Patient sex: M
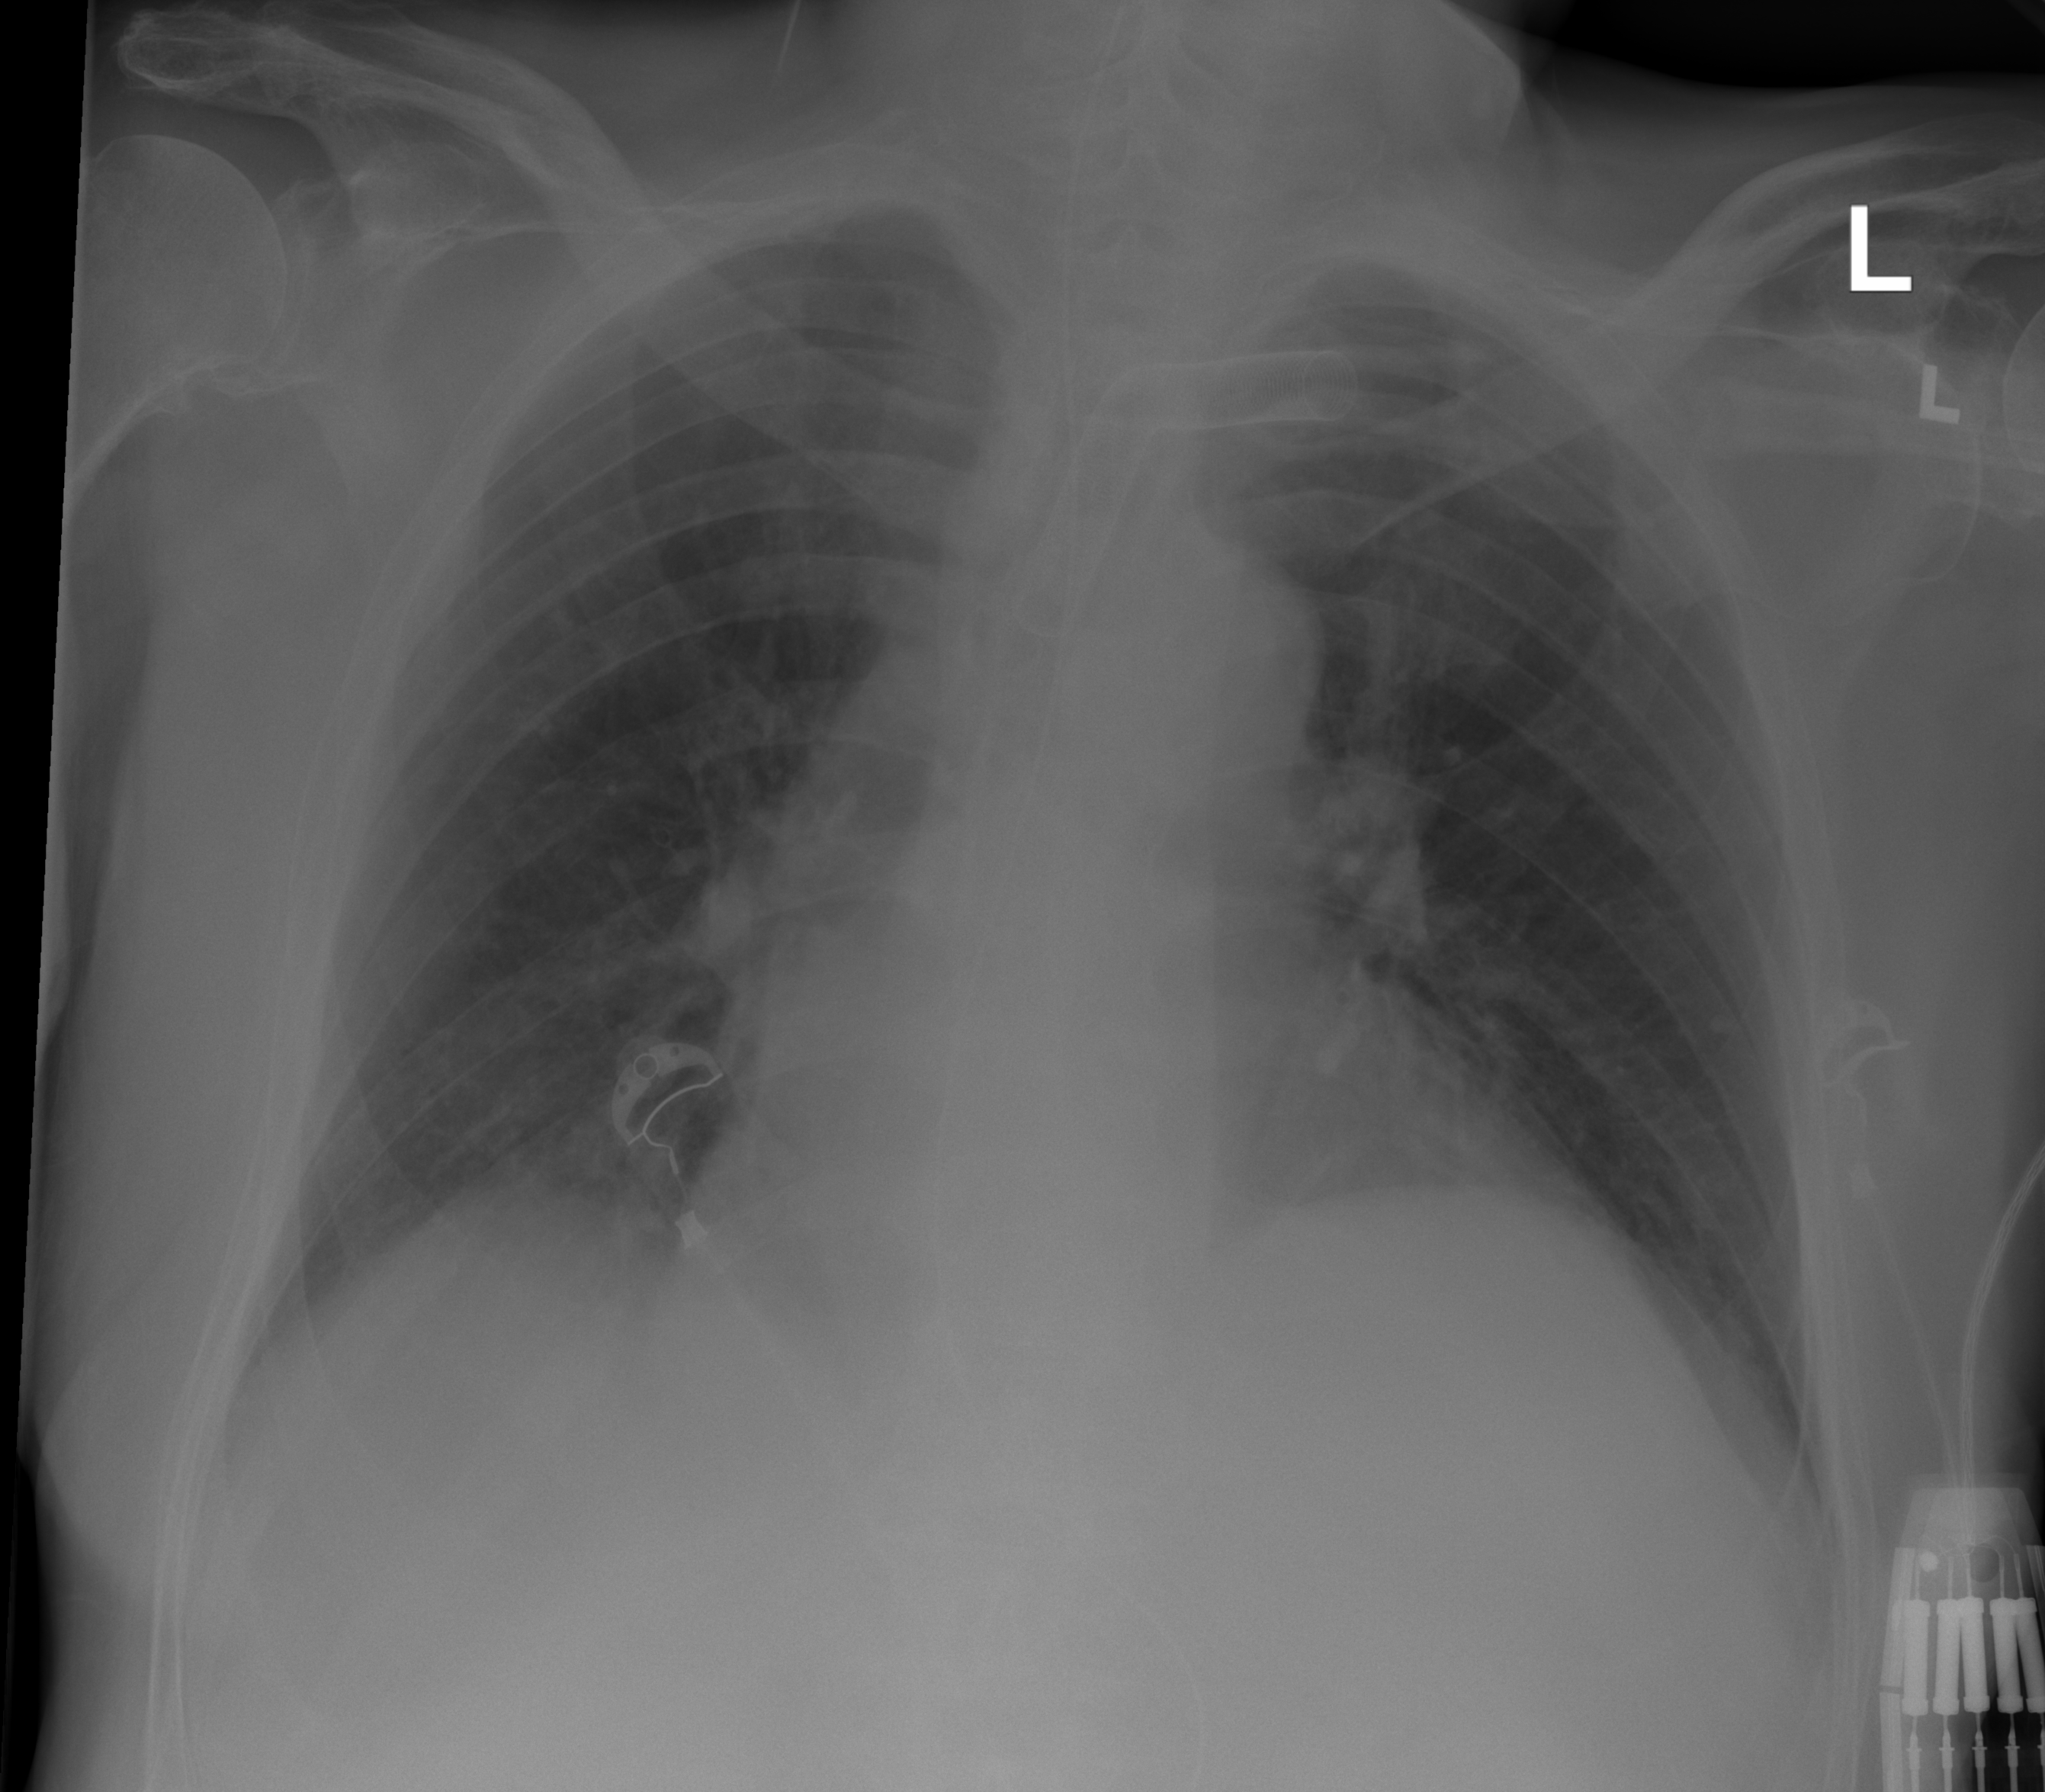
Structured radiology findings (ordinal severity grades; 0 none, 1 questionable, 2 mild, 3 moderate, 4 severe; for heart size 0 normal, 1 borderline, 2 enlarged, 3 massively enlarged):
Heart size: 3
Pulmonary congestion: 0
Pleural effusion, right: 0
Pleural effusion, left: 0
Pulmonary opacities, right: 0
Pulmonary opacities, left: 0
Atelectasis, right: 2
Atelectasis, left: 0